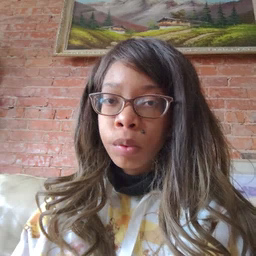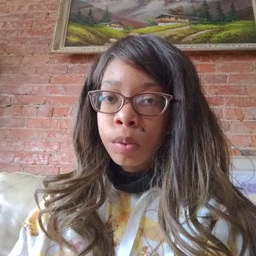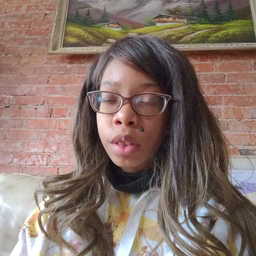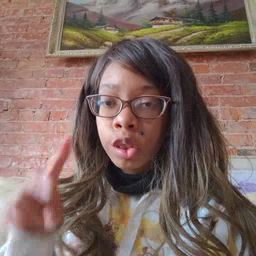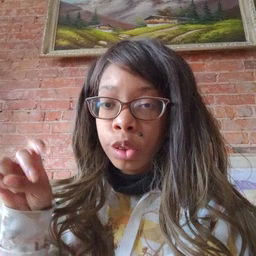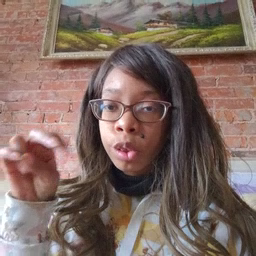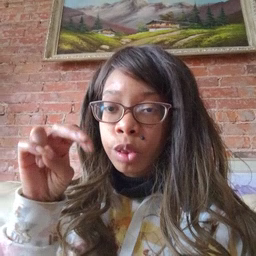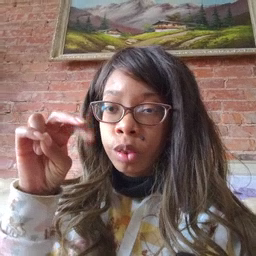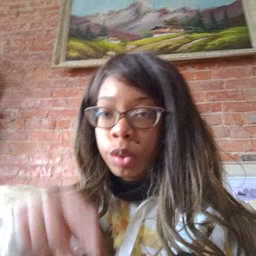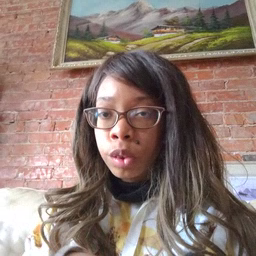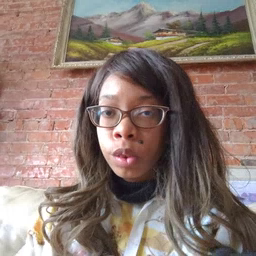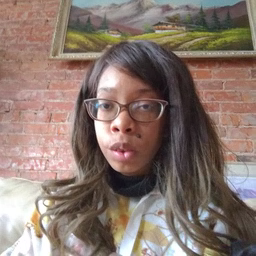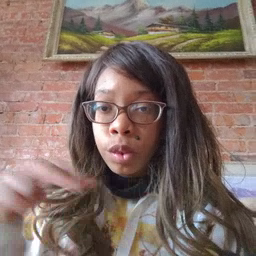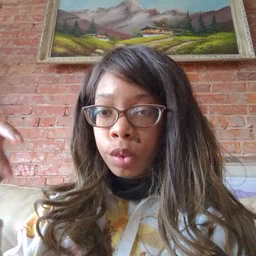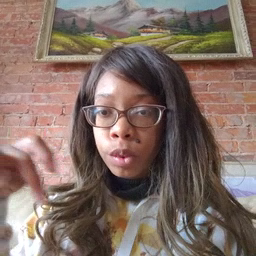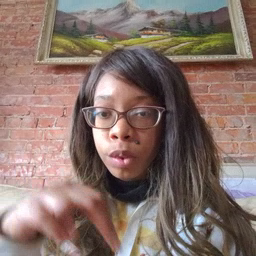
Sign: stairs